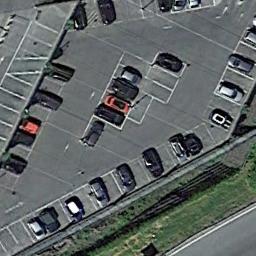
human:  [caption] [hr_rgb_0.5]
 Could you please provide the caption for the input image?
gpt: There are some cars on the parking lot .

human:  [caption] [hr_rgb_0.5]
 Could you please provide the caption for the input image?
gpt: About half of the parking space in the parking lot is occupied .

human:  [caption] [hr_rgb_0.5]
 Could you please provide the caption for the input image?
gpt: There are many cars in the parking lot .

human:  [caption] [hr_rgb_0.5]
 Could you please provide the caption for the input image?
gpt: The parking lot has some parked cars .

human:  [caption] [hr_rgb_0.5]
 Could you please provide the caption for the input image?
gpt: There are some cars on the parking lot beside a green lawn .